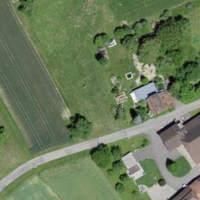
EUNIS habitat code: 52
Species observed at this site:
Prunella vulgaris
Echium vulgare